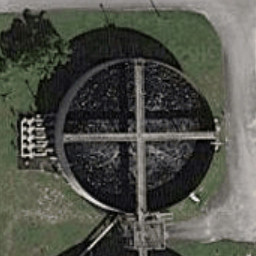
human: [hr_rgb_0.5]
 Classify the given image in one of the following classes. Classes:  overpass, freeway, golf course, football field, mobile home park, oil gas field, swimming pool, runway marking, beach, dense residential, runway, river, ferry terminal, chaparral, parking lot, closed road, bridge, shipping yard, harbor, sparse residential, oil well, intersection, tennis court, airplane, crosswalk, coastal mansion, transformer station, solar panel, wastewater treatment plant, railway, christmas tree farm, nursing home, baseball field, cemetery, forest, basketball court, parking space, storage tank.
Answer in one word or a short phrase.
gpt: wastewater treatment plant